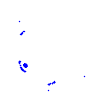
Particle: pion